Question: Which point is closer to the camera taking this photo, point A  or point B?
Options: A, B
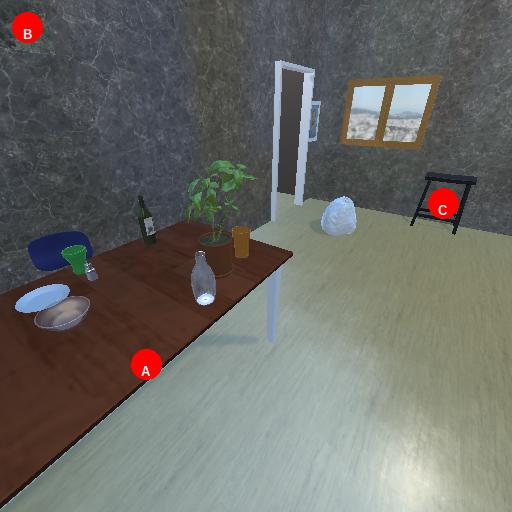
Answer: A